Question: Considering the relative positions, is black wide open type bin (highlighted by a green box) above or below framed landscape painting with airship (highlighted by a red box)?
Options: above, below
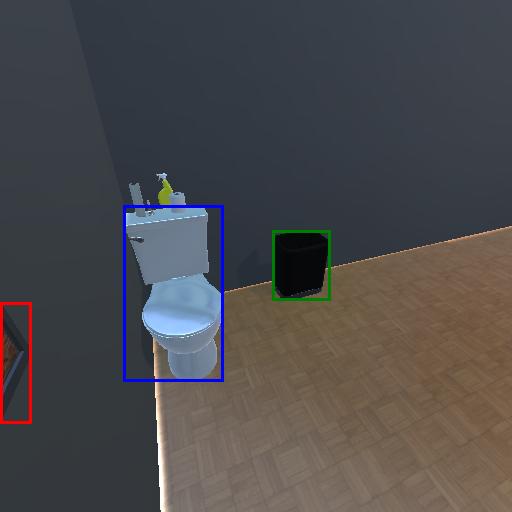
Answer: above